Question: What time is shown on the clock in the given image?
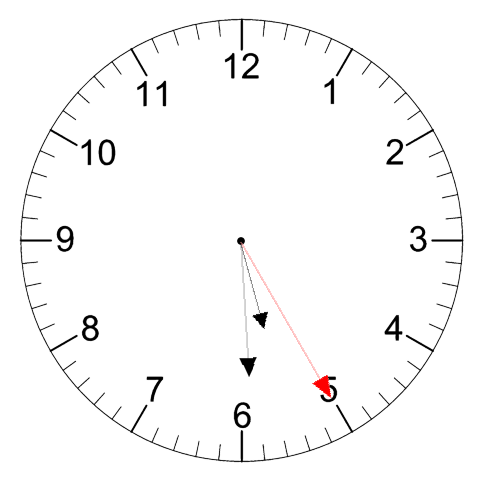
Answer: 05:29:25